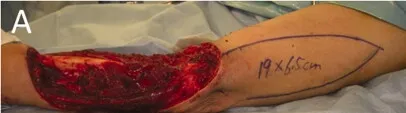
Intraoperative photographs of the patient in Case 1. (A) After extensive resection of the tumor, a large soft tissue defect, which exposed the radius, was observed.
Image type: medical_photograph (other_medical_photograph)